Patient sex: F
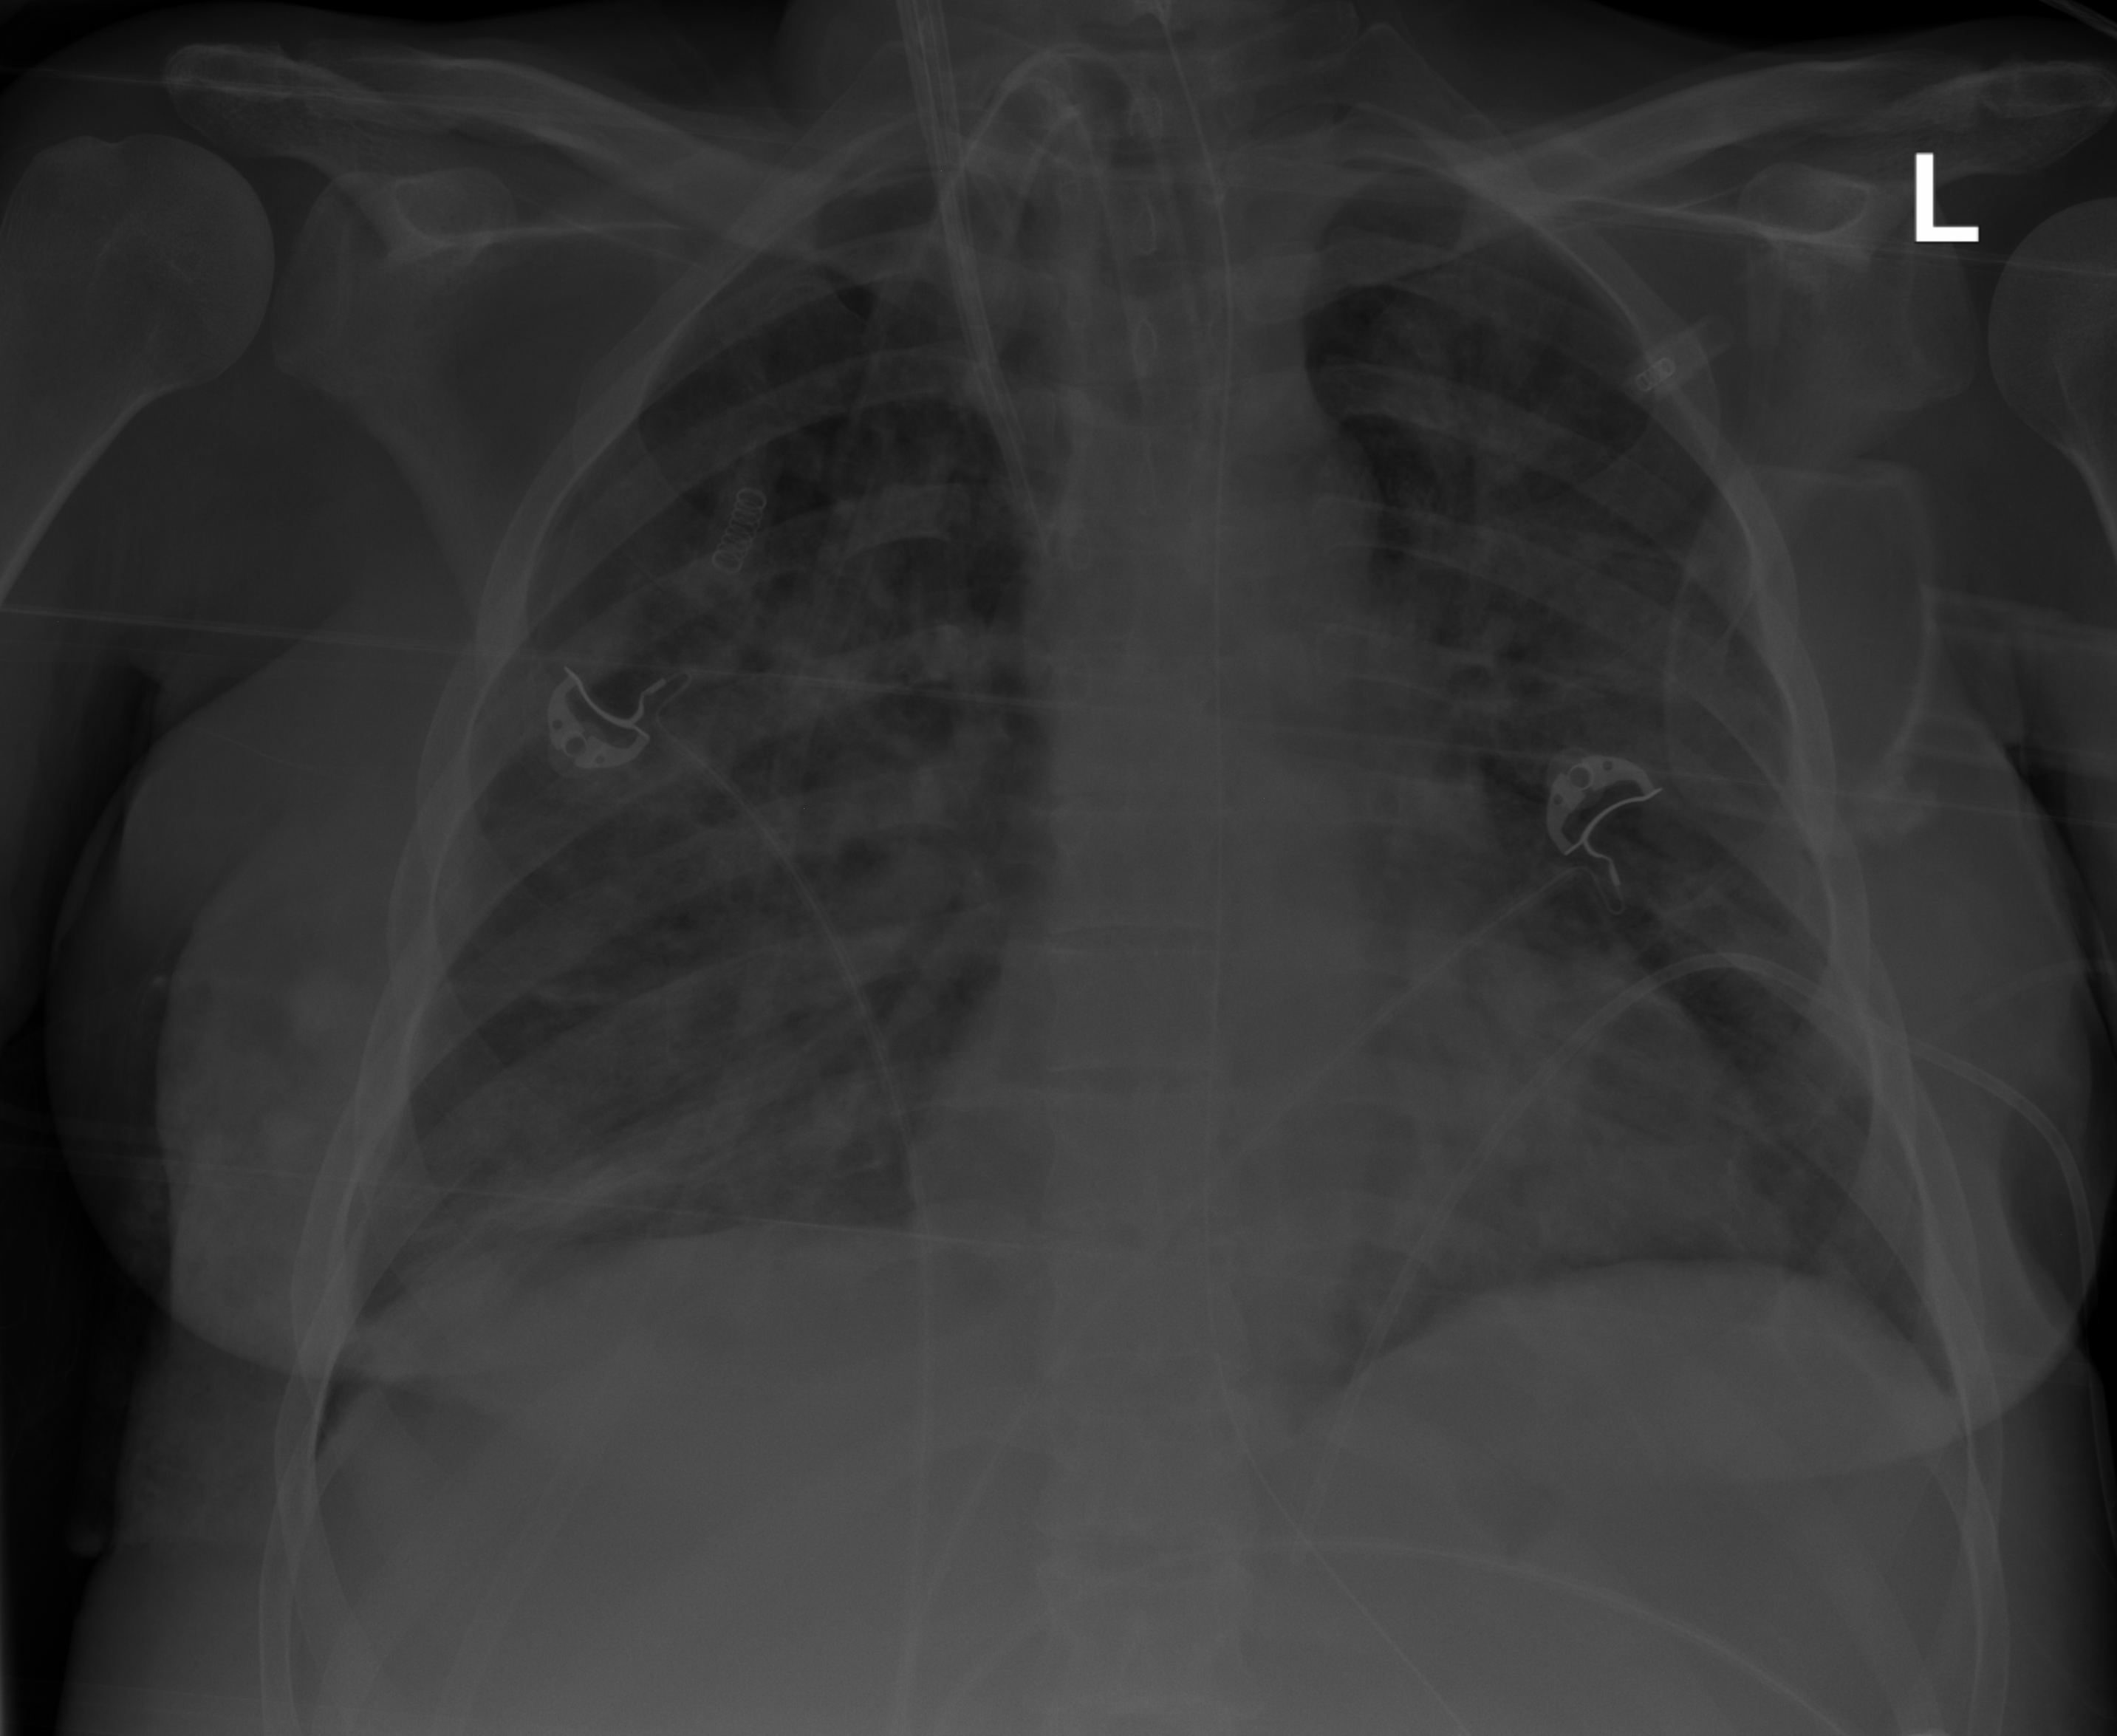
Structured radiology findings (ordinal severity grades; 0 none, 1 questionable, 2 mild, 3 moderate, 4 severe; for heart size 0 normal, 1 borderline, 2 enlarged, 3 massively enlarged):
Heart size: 1
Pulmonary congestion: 0
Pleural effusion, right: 2
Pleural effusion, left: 0
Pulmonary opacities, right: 3
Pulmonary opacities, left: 3
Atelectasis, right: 2
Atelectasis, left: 3